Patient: sex M, age 66
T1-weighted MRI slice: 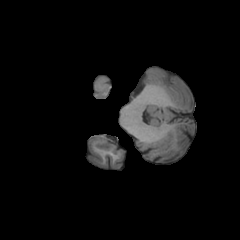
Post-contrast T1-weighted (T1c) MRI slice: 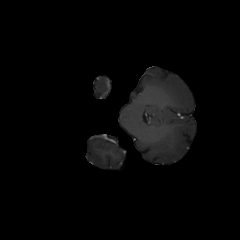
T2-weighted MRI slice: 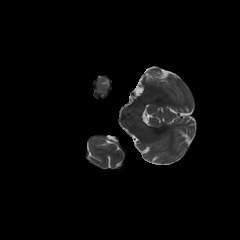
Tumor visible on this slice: no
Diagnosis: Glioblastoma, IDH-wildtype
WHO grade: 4